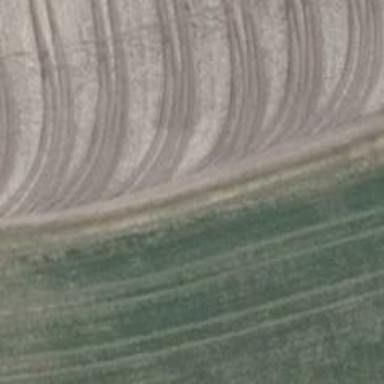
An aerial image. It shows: Grass track.